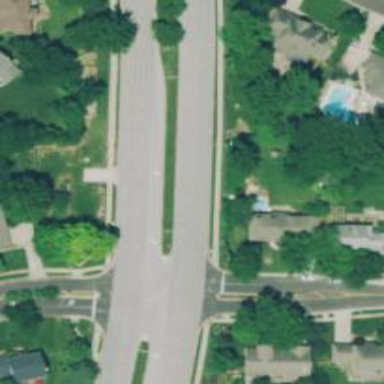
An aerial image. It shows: Dash road marking.